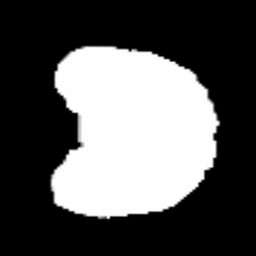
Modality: FA
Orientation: coronal
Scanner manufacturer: siemens
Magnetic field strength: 3 T
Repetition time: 3.6 s
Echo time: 0.092 s